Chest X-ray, PA view. Patient: 20 years old, sex M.
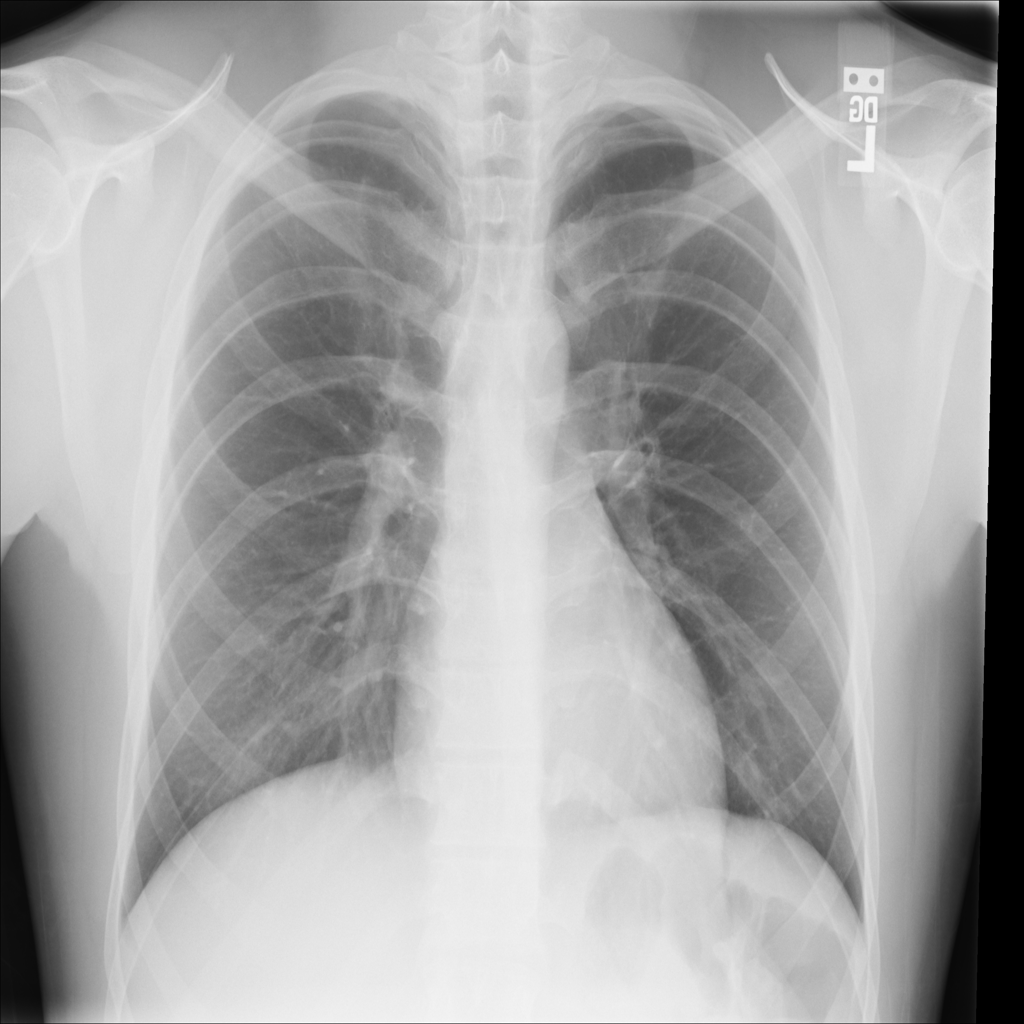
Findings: No Finding